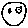
Label: smiley face